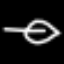
Label: leaf